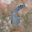
Label: 6